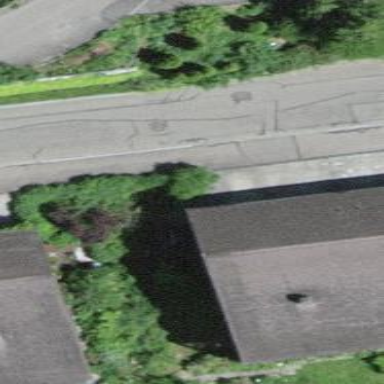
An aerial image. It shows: Simple house.